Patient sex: F
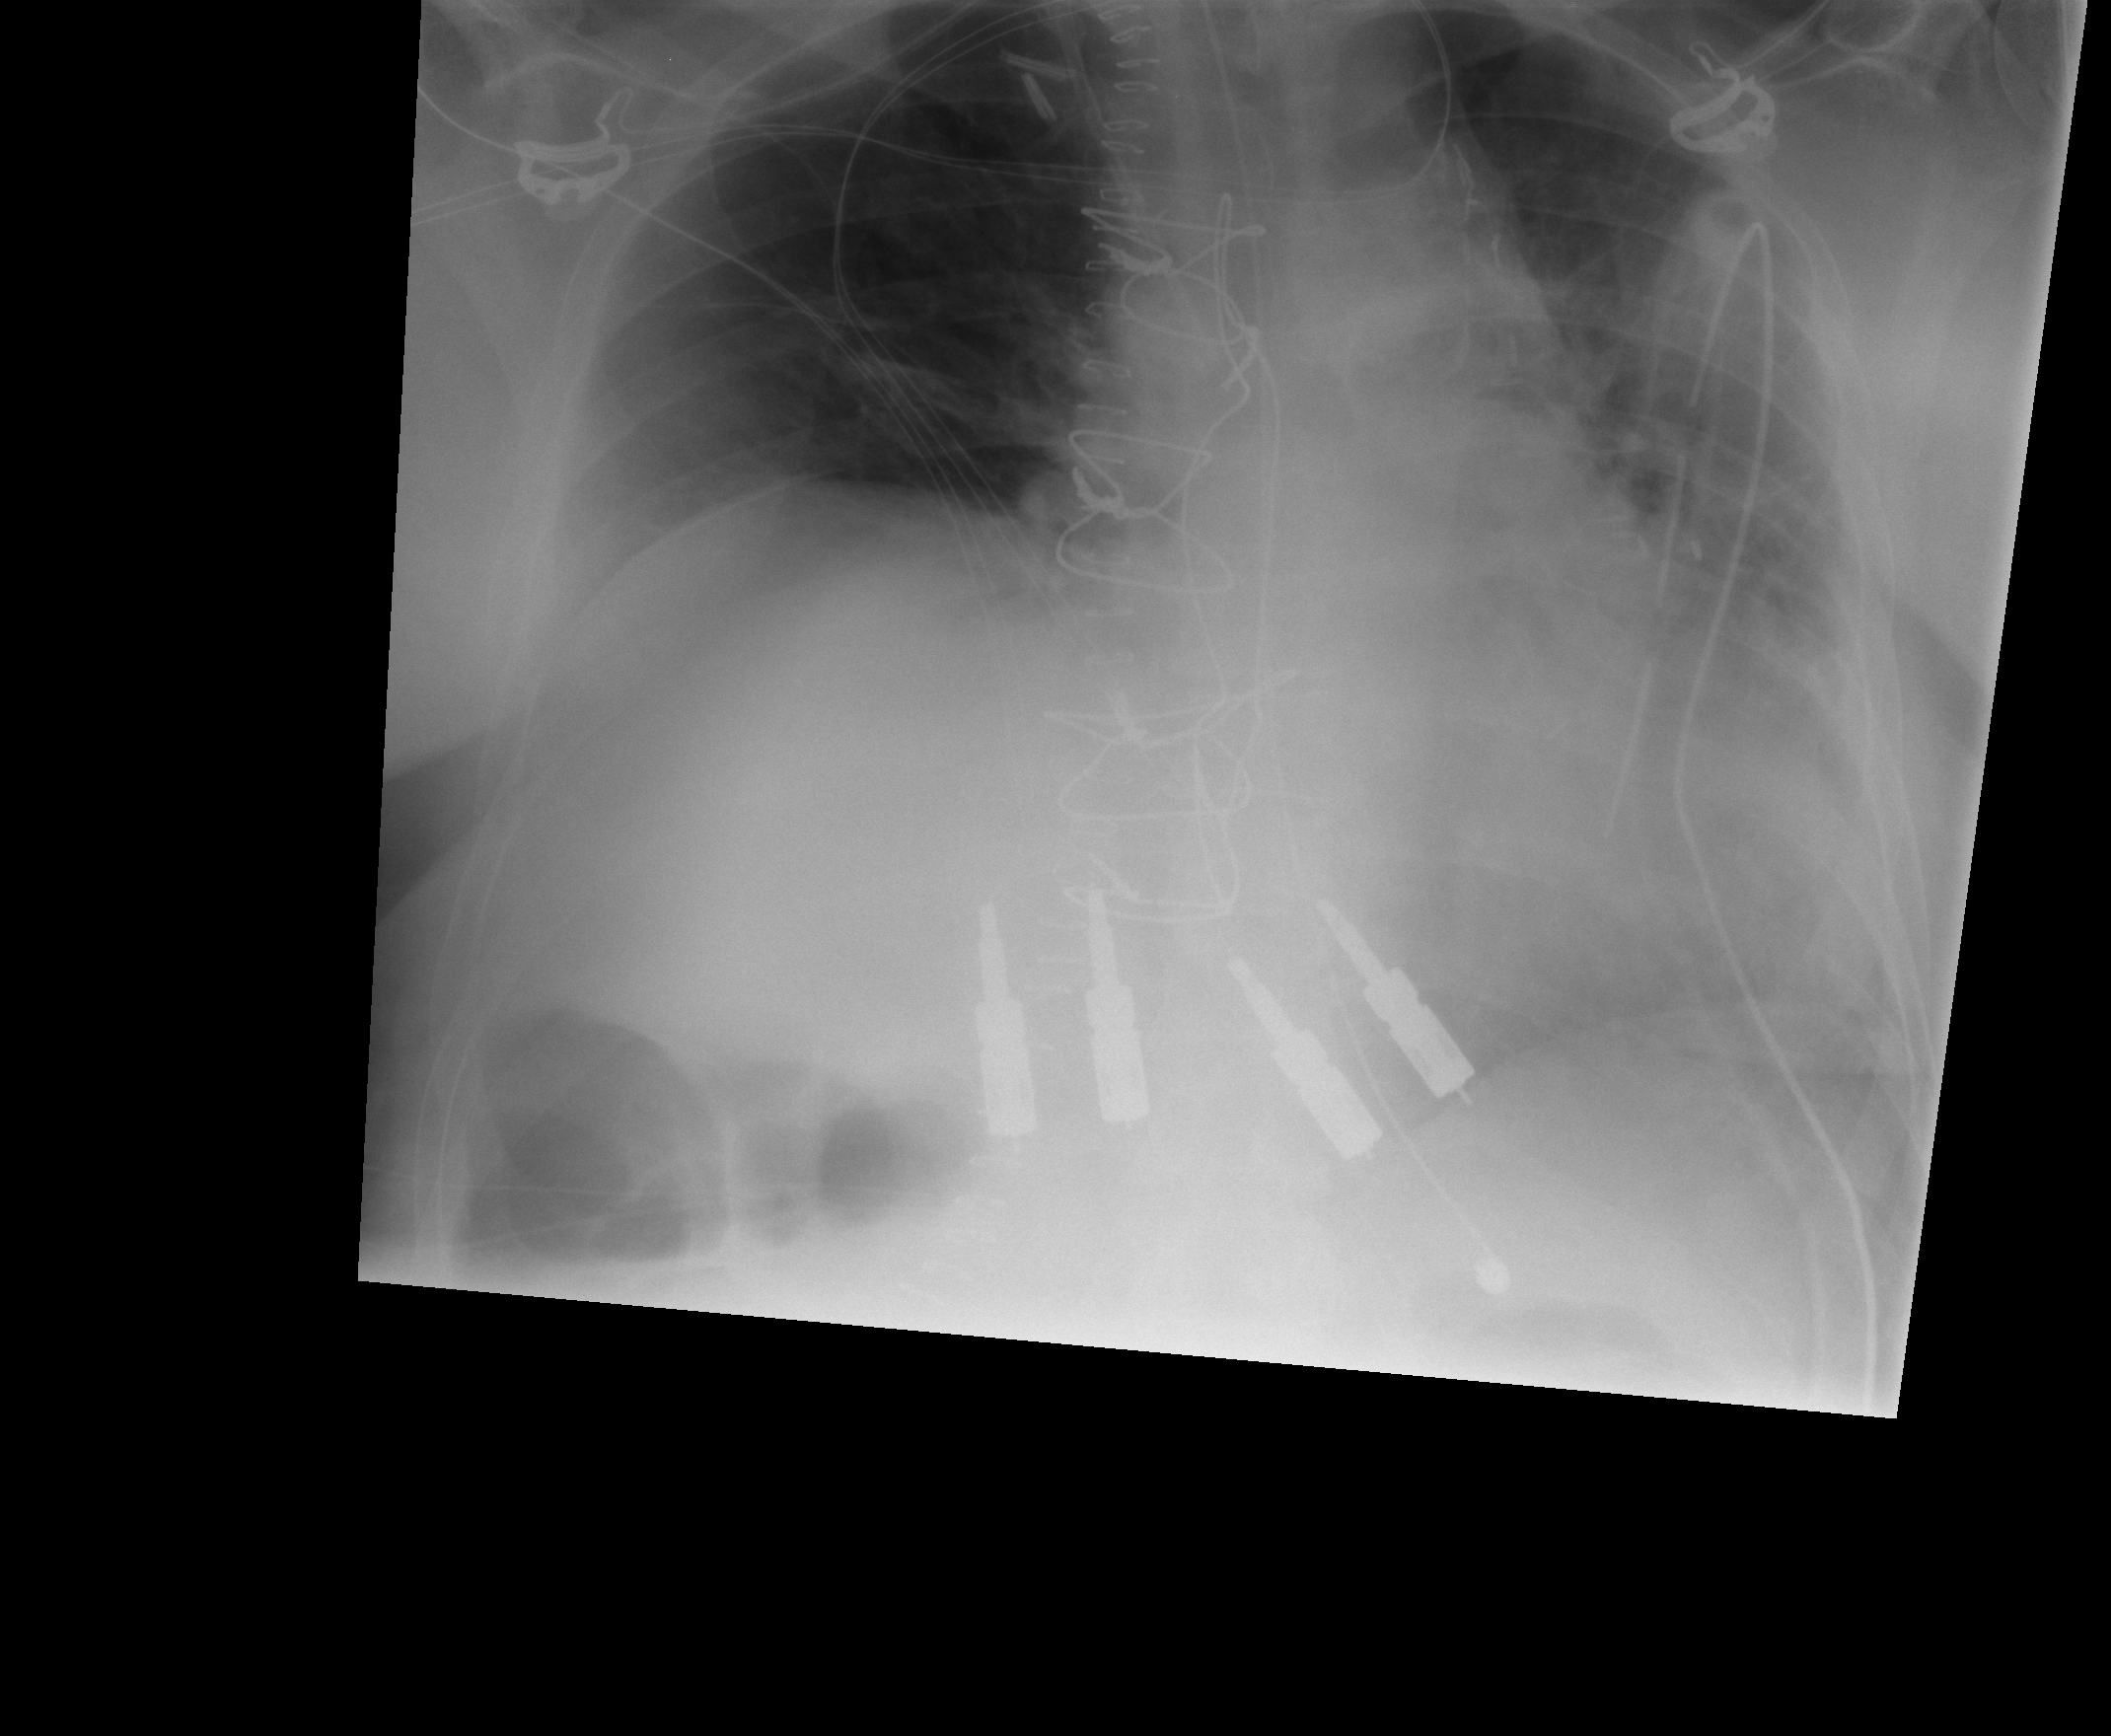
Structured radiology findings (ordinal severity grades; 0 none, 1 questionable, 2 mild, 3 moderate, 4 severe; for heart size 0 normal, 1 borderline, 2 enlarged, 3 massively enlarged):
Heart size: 2
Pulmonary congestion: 2
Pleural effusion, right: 0
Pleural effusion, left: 2
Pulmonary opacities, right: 0
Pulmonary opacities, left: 2
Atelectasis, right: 0
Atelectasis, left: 2